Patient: sex M, age 19
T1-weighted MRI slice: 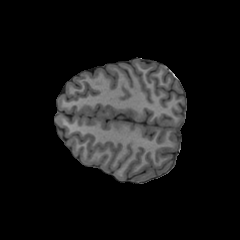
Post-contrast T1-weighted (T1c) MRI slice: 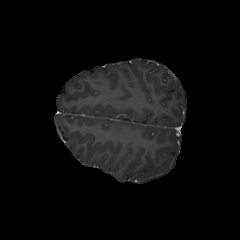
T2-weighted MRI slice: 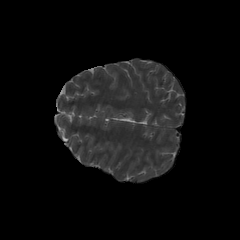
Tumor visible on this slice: yes
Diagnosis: Oligodendroglioma, IDH-mutant, 1p/19q-codeleted
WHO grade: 3